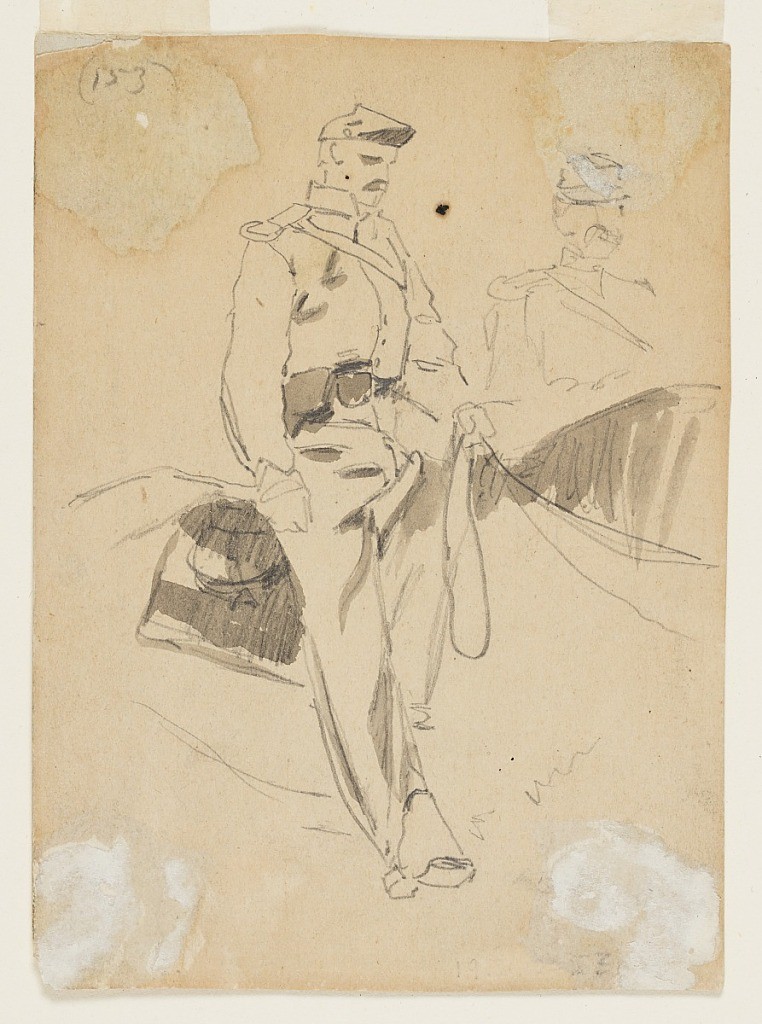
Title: Mounted Cavalryman
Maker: Winslow Homer, American, 1836–1910
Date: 1862
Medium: Graphite, brush and gray wash on off-white paper
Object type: Drawing
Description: Vertical view of a mounted cavlaryman shown from the right front; bust of another at right.